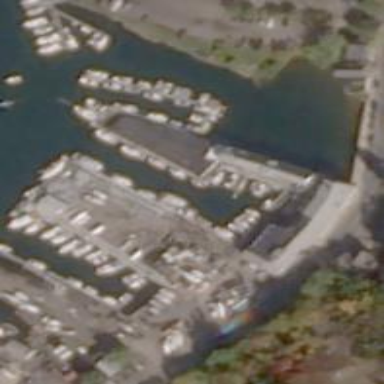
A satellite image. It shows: Man-made pier.